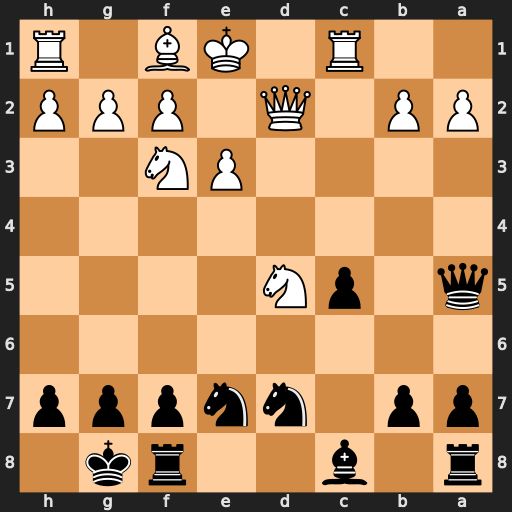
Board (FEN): r1b2rk1/pp1nnppp/8/q1pN4/8/4PN2/PP1Q1PPP/2R1KB1R
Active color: b
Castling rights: K
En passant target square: -
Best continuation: Qxd2+ Nxd2 Nxd5